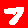
Digit: 7